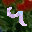
Label: 4